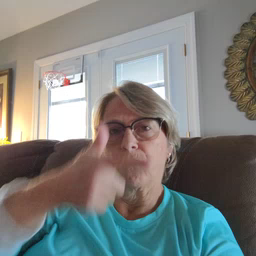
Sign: brother